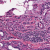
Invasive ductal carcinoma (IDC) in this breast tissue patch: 0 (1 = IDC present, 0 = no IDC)